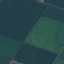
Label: AnnualCrop